Question: I've got a big form that I split it up into sections, using the Accordion plugin for jQuery-UI.

When I click the form's submit button, MVC's server-side validation does not check all of the form's input fields - it validates the fields of the current expanded section.
In this example, when I click submit, MVC only validates Section A. If Section B or C haven't been filled out yet, it throws a crazy 'NullReferenceException' error. I want MVC 4 to instead of just looking at just one.
Looking at the rendered HTML, the '<div class="ui-accordion-content">' elements that hold the other fields I would like to validate have 'style="display:none"'. I want MVC 4 to validate the undisplayed fields in addition to the displayed ones.
There are <URL> on Stack Overflow that suggest adding 'ignore: []' to the jQuery validator settings should work. It does not work for me, and the form submits regardless.
'''
$("#GeneralForm").validate({
rules: {
GuestName: {
required: true,
},
GuestID: {
required: true,
}, // etc.
},
ignore: []
});
'''
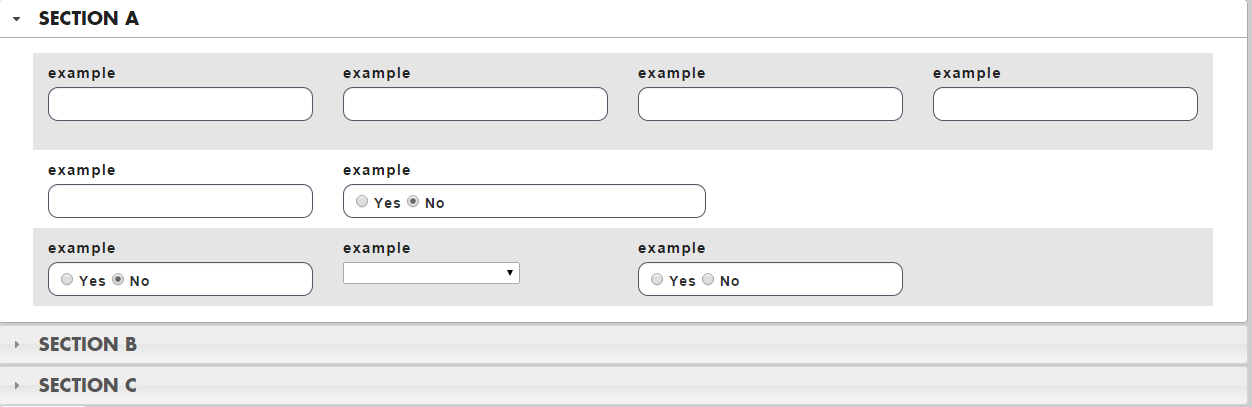
Answer: The solution ended up being ridiculously simple. I have two scripts: one where the Accordion is instantiated, and the other where validation occurs:
'''
@Scripts.Render("~/Scripts/Validation", "~/Scripts/Accordion")
'''
The order matters; switching these two around fixed the problem.
Having the order reversed will:
- - - 'NullReferenceException''db.SaveChanges()'
Additionally, the 'validator' needed a custom 'submitHandler' (which would open up panels according to whether or not the form fields they contain are valid; only posting the form if both areas passed a validation test) 'onsubmit: false'. The default is 'true'. If it's true, and you're using a custom submitHandler, <URL>.